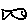
Label: fish